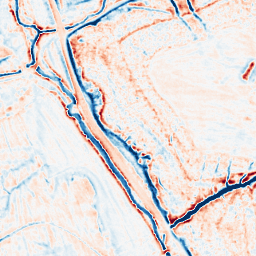
Category: multiscale
Decomposition family: dog_multiscale
Decomposition parameters: sigma_ratio: 1.4
n_scales: 5
base_sigma: 0.5
Upsampling method: sinc_blackman
Upsampling parameters: scale: 8
kernel_size: 16
Upsampling scale: 8